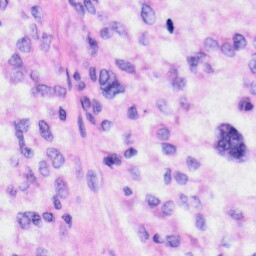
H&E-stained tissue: Liver